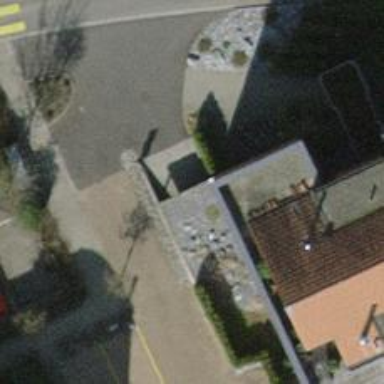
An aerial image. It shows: Parking entrance.